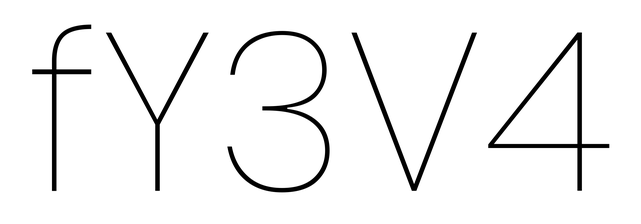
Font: Poppins-Thin